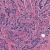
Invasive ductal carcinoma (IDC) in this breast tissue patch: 1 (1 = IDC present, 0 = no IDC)